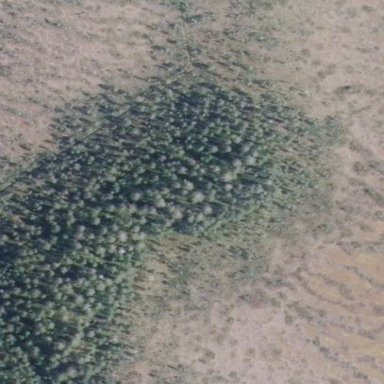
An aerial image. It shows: Woodland with needle-leaved trees.